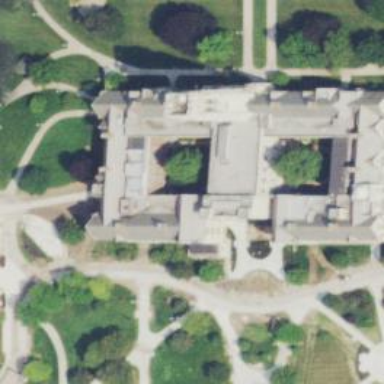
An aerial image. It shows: View of university building.